Interaction volume radius: 10 \u00c5
Interaction volume height: 25 \u00c5
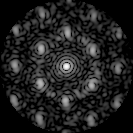
Disorder parameter: 0.4889